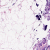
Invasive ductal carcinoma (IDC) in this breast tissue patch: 0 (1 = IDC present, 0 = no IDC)